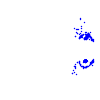
Particle: electron